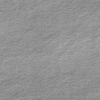
Label: not_dusty